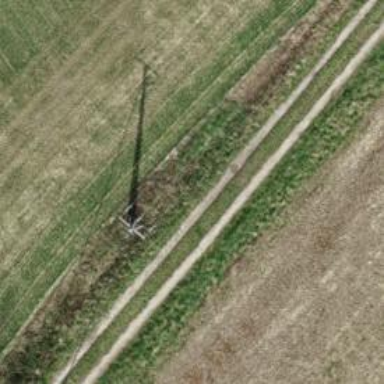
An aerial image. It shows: Minor power line.